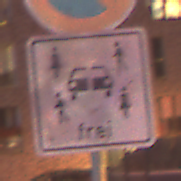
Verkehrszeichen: CarsharingfahrzeugeFrei
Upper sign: EingeschraenktesHalteverbot
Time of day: Night
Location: Outdoor (Urban)
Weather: PartlyCloudy
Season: NotSpecified
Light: Artificial